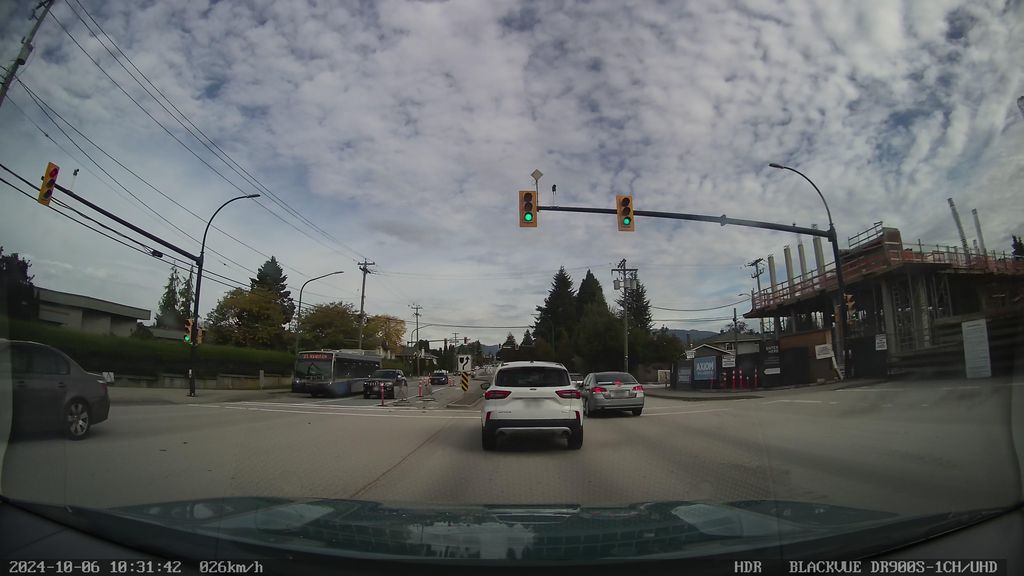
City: vancouver